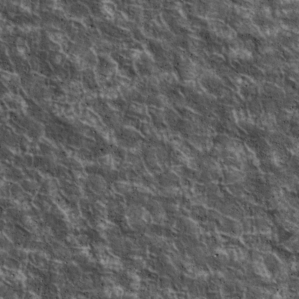
Label: non_frost